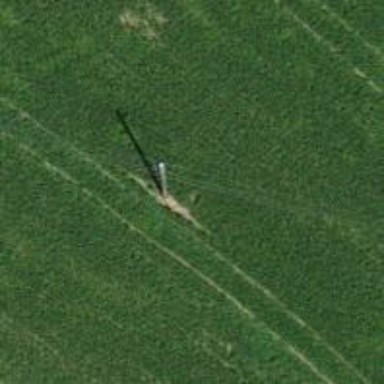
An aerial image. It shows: Power pole.